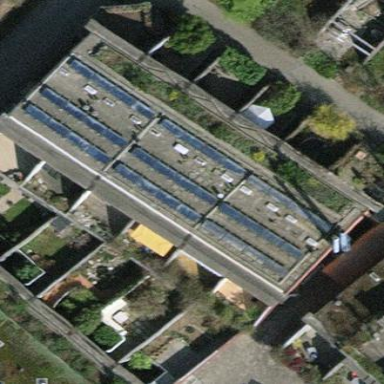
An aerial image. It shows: Terrace building.